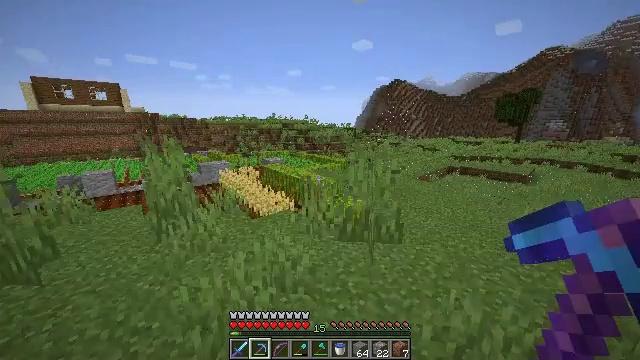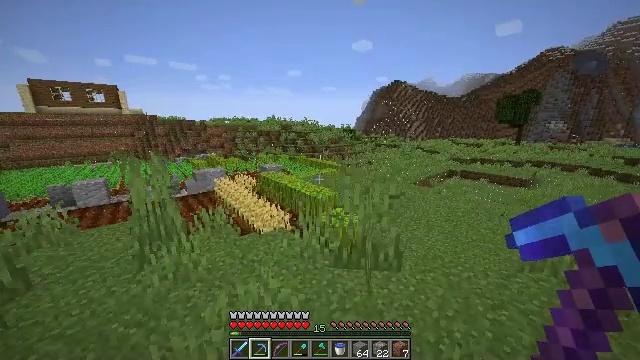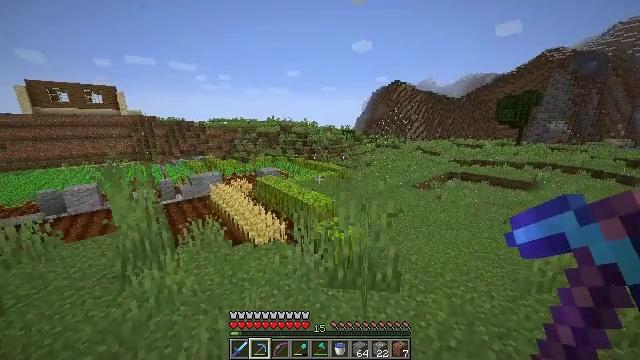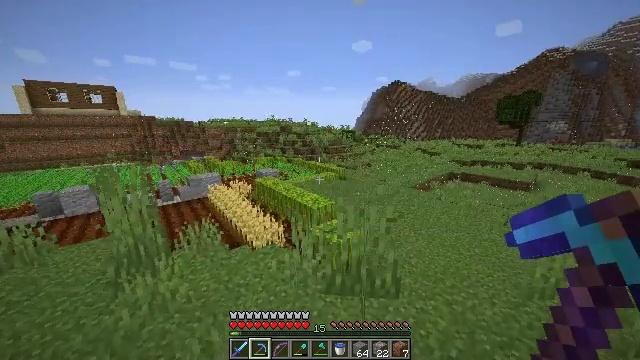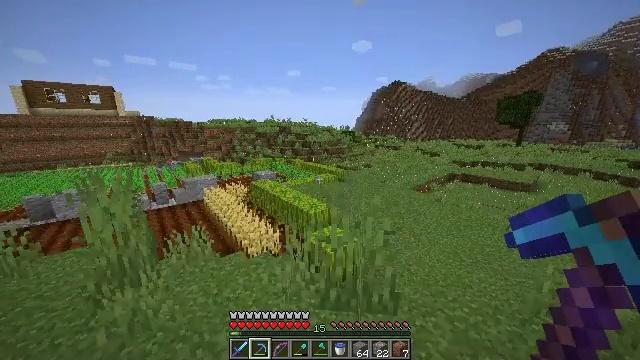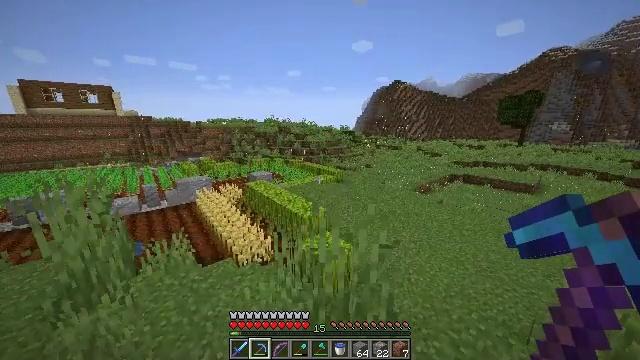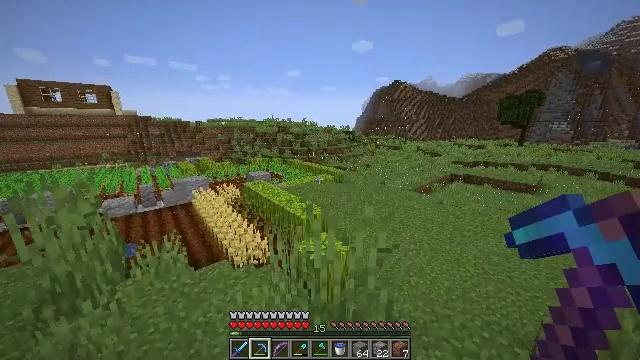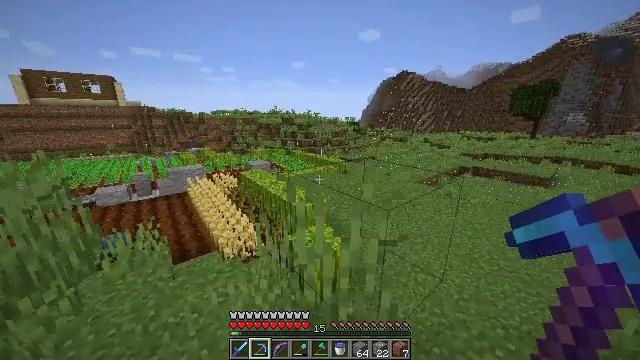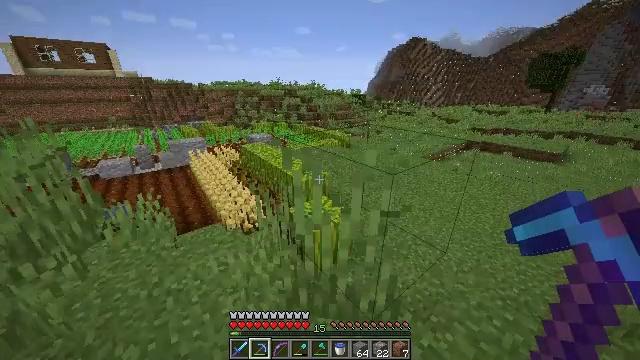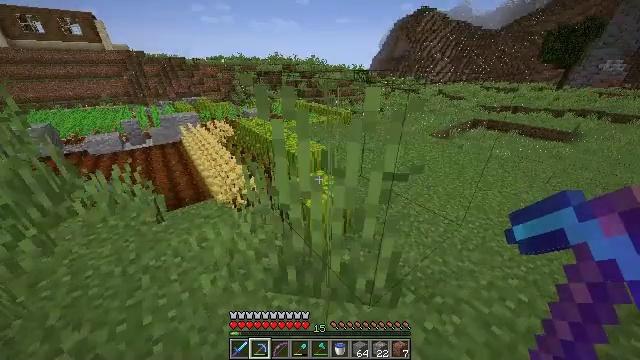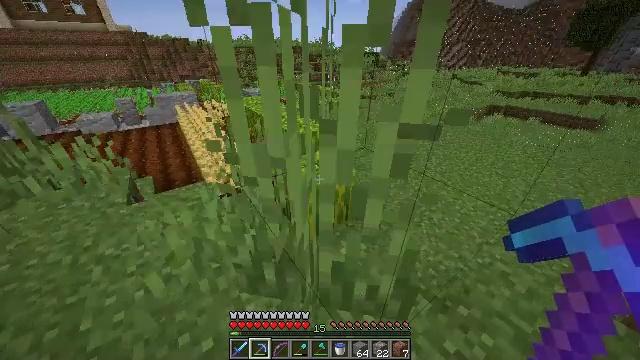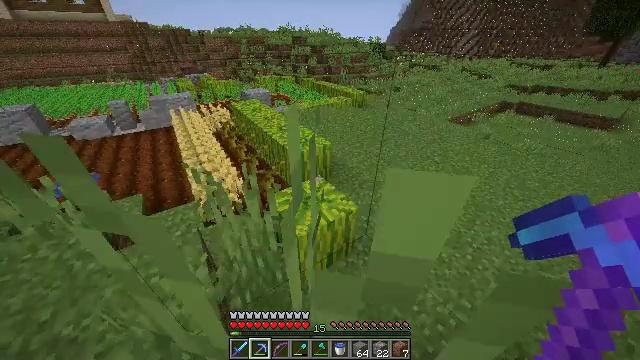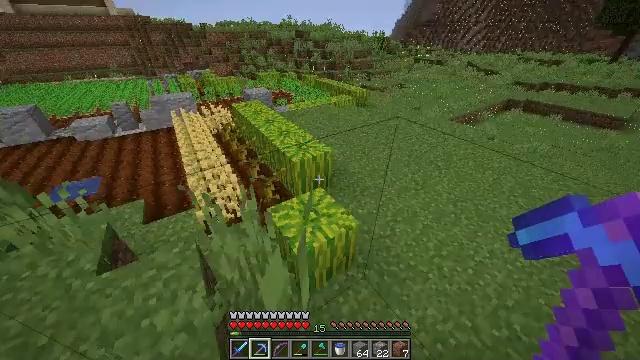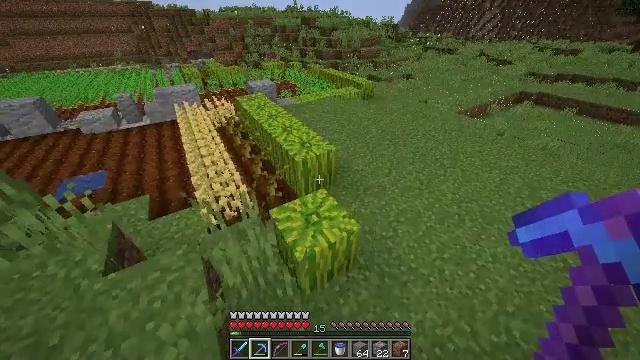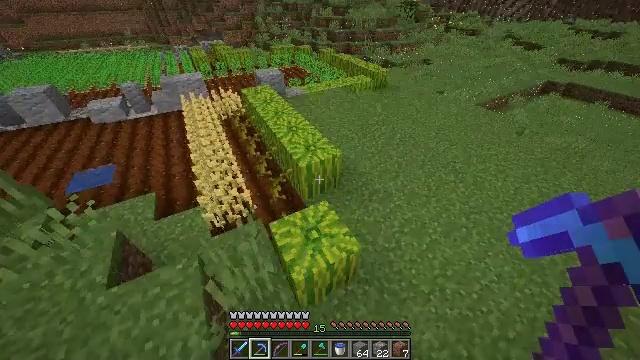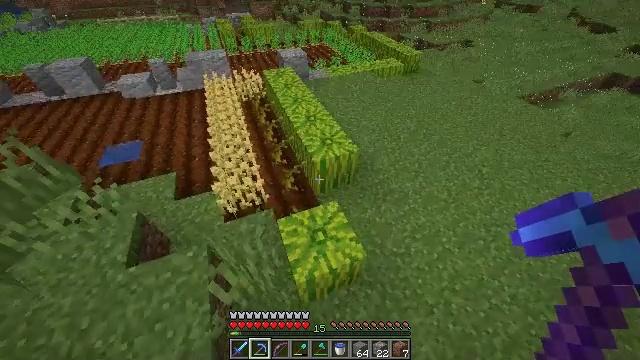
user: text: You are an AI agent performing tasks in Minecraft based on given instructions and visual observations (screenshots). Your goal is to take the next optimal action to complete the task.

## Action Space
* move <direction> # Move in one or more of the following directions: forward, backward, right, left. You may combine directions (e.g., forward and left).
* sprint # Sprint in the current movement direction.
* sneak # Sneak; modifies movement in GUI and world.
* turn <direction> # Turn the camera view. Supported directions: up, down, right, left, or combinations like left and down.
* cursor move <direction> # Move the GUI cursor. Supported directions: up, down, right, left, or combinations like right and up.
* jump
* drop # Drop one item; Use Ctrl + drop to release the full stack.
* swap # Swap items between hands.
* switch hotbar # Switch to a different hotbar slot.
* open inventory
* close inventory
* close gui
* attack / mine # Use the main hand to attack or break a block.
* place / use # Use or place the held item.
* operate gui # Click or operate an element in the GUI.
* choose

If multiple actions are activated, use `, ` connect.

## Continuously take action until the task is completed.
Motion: motion action
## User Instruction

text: Harvest melon from the farm.
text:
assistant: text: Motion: move forward and move right, sprint, jump
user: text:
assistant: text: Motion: move forward and move right, sprint, jump
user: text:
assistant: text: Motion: move forward and move right, sprint, jump
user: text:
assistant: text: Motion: move forward and move right, sprint, jump
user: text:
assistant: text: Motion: move forward, sprint, jump
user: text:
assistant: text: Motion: move forward, sprint, jump
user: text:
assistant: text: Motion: move forward, sprint, turn left and down, jump
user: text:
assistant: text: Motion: move forward, sprint, turn left and down, jump
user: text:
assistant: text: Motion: move forward, sprint, turn down, jump
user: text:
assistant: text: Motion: move forward, sprint, turn left and down, jump
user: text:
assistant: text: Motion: move forward, sprint, turn left and down, jump
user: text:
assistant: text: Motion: move forward, sprint, turn down, jump
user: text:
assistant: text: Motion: move forward and move right, sprint, turn left and down, jump
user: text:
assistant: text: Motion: move forward and move right, sprint, turn left and down, jump
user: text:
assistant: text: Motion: move forward and move right, sprint, turn left and down
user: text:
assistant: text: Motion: move right, turn left and down
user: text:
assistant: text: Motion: move back and move right, turn left and down
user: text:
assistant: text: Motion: move back and move right, turn left and down
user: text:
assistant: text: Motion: move back and move left, turn left and down
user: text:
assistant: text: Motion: move back and move left, turn left and down
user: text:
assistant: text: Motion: move back and move left, turn left
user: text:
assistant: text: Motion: move left, turn left and down
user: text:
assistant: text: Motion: move left, turn left
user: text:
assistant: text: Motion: move left, turn left and down
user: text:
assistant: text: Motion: turn left
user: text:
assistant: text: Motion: no_op
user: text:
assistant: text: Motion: turn right, attack / mine
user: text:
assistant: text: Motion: turn right and up, attack / mine
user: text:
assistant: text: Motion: turn left and up, attack / mine
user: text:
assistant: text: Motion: turn left and up, attack / mine